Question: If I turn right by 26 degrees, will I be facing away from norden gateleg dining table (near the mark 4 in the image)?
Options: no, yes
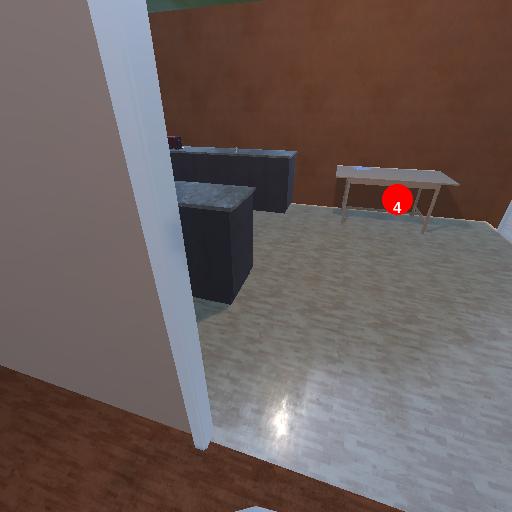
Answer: no